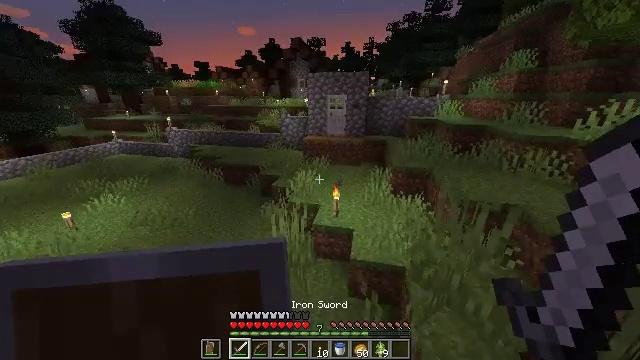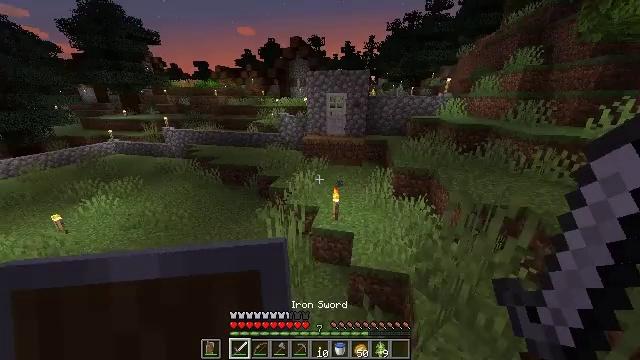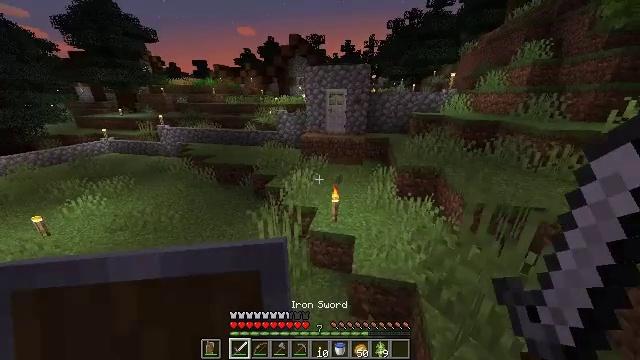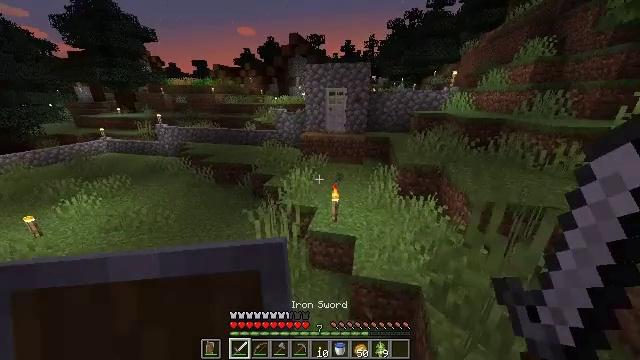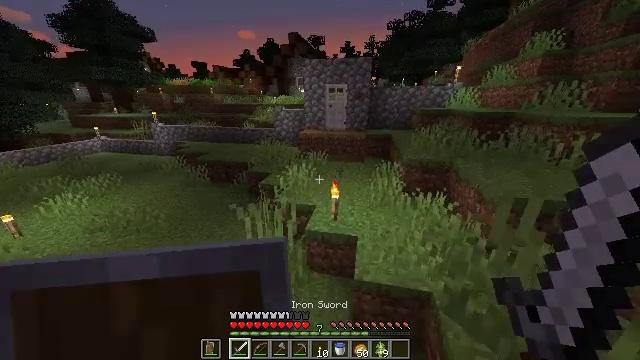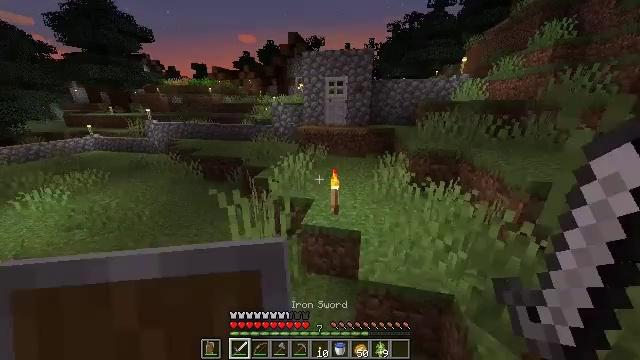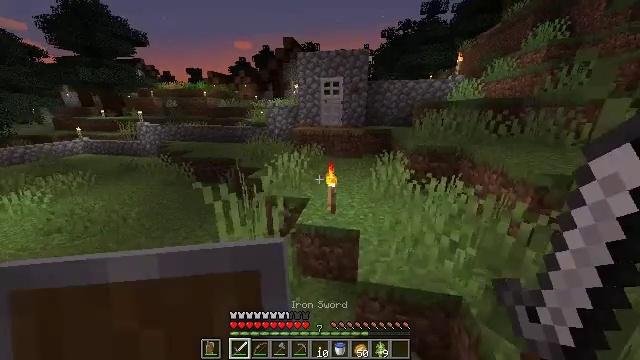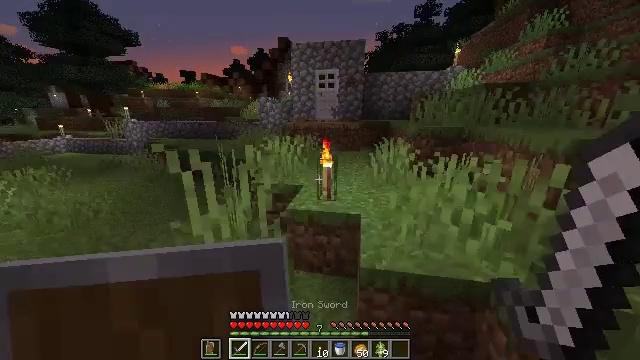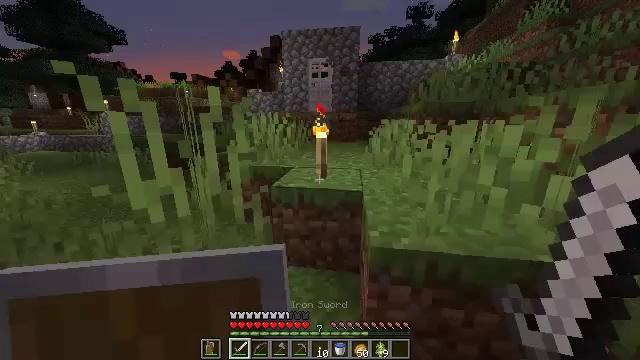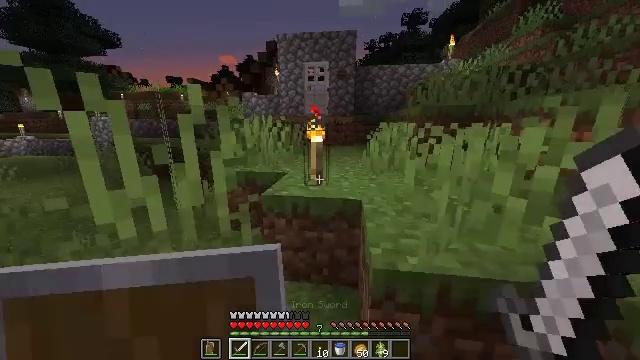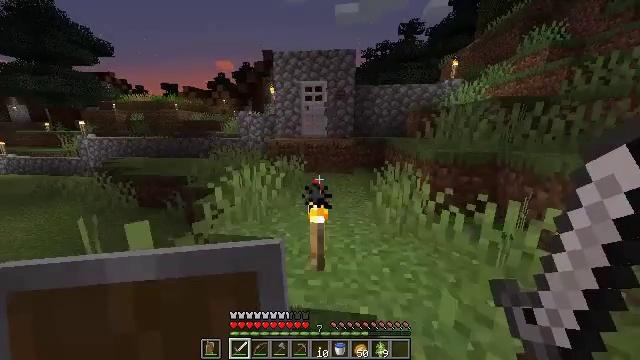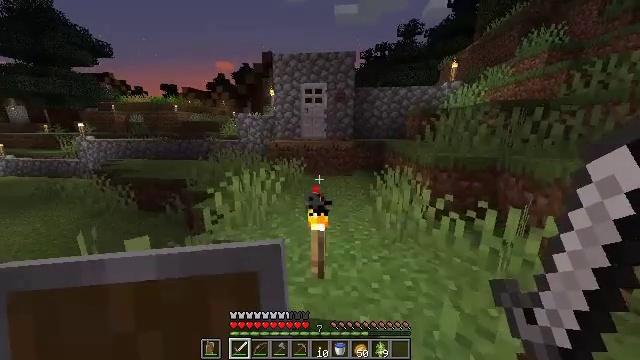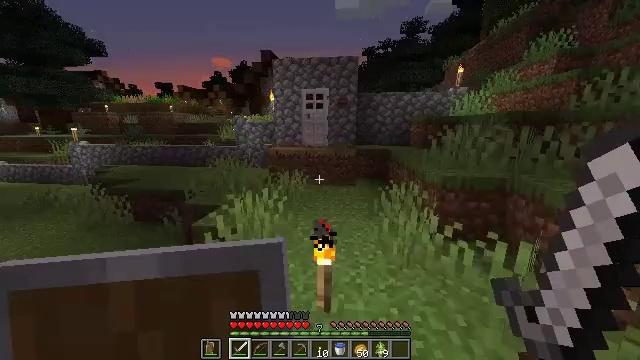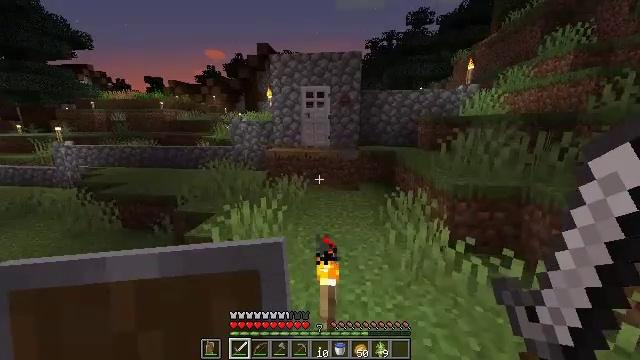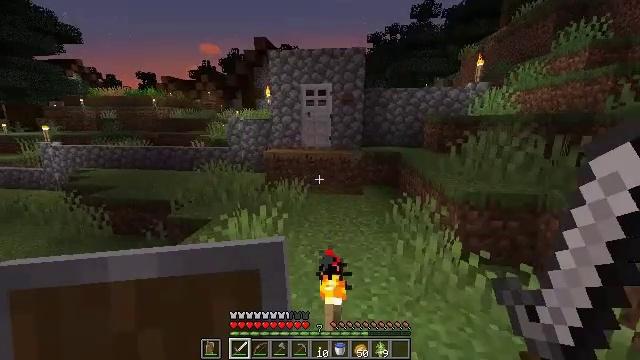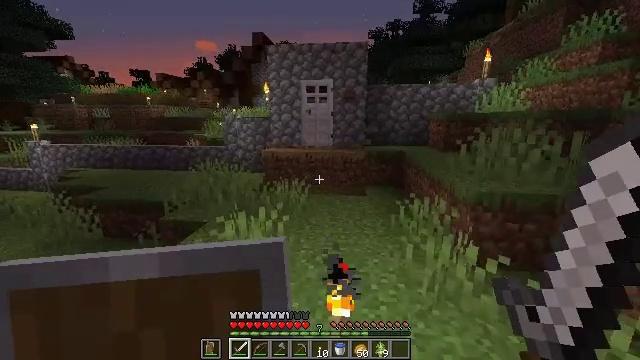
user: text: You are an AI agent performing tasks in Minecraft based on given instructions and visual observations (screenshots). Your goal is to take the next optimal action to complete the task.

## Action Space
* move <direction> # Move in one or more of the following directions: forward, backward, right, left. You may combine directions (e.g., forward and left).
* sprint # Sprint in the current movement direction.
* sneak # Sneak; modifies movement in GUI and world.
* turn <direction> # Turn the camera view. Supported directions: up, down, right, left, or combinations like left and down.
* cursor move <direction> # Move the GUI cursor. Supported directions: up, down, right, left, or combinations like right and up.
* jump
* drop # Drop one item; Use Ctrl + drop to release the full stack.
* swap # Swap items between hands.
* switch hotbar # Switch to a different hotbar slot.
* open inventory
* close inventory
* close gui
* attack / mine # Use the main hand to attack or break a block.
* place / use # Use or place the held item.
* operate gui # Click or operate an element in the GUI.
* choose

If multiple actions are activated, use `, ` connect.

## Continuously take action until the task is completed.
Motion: motion action
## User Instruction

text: Break the blue bed to move it.
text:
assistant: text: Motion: move forward
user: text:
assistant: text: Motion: move forward
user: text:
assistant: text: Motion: move forward
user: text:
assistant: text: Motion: move forward
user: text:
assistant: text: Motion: move forward
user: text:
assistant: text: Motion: move forward, turn right and up
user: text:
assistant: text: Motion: move forward, turn right and up
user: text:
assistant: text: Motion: move forward, turn right and up, jump
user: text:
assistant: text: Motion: move forward, turn up, jump
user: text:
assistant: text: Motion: move forward, jump
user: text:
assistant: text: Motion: move forward, jump
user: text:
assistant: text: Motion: move forward
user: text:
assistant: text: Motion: move forward
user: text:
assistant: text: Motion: move forward
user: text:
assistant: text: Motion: move forward
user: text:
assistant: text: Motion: move forward
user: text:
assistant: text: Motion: move forward
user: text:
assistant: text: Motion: move forward
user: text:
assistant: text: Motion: move forward
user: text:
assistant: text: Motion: move forward, turn right and up
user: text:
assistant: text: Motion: move forward, turn right and up
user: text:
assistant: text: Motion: move forward, turn up, jump
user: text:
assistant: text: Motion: move forward, jump
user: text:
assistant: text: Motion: move forward, jump
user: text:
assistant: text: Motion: move forward, jump
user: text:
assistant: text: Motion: move forward
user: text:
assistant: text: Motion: move forward
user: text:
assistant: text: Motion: move forward
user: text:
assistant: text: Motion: move forward, sprint, turn right and up
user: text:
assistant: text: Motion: move forward, sprint, turn right and up